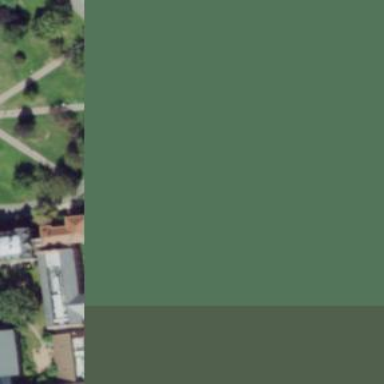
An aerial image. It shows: University building.